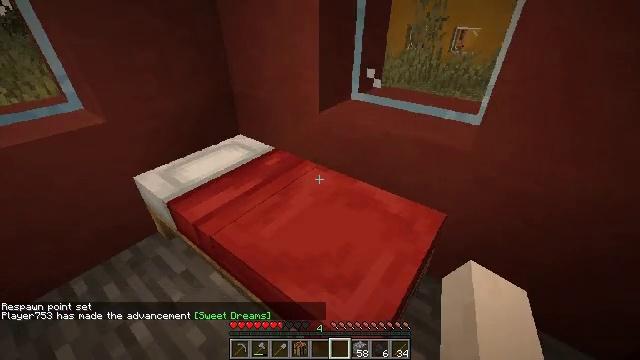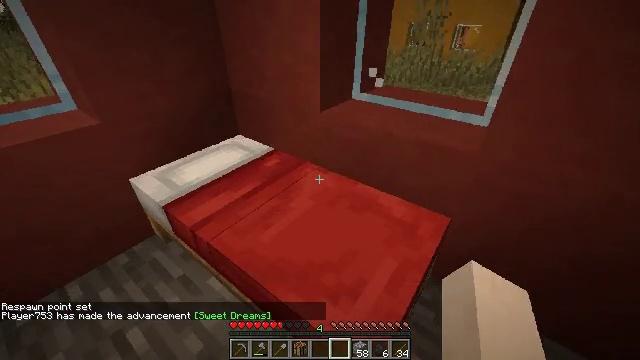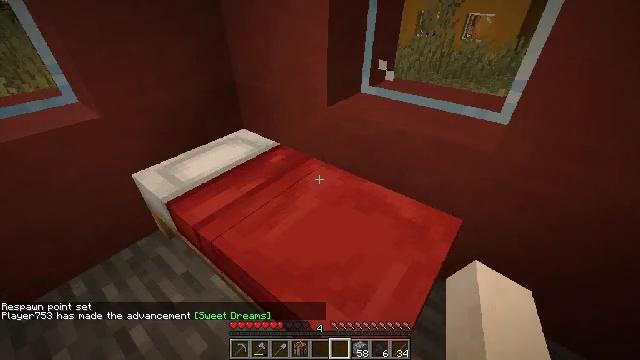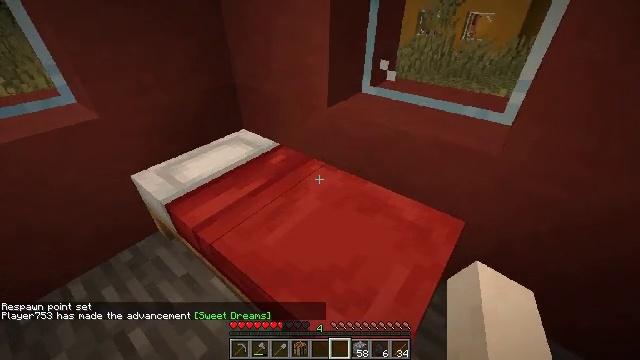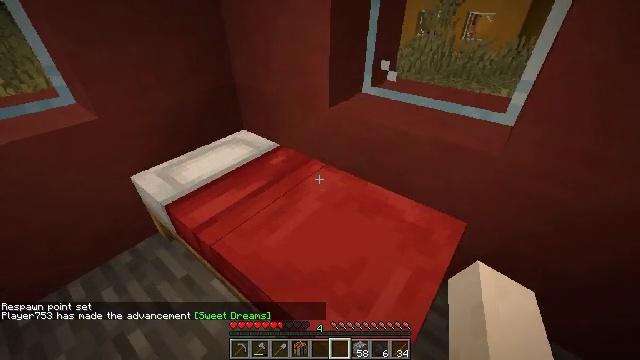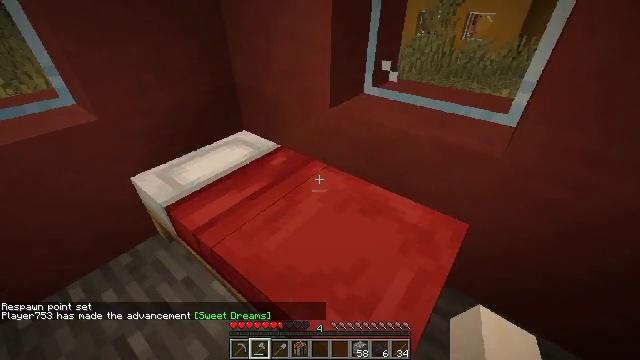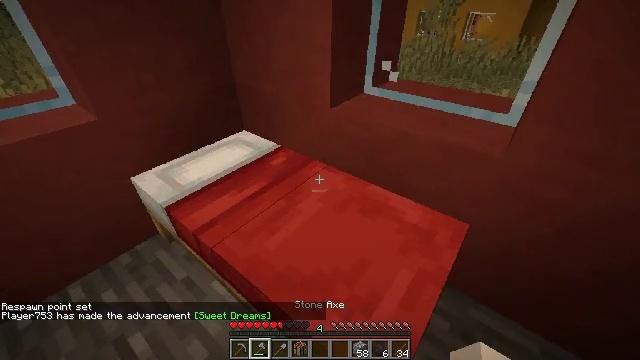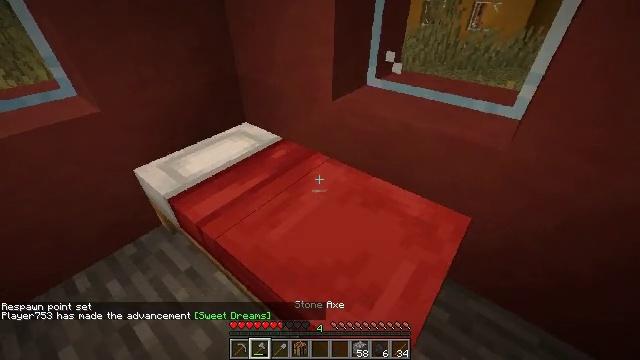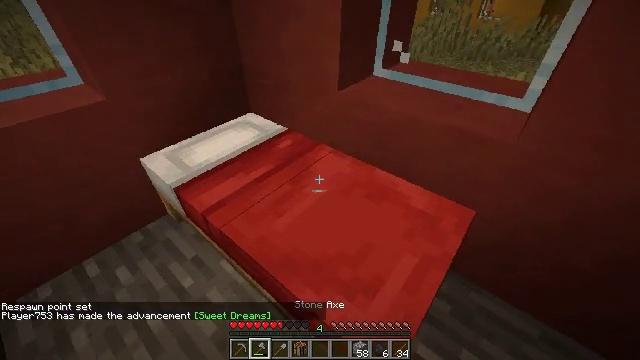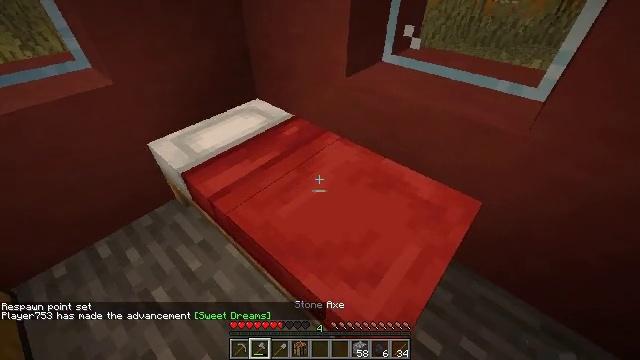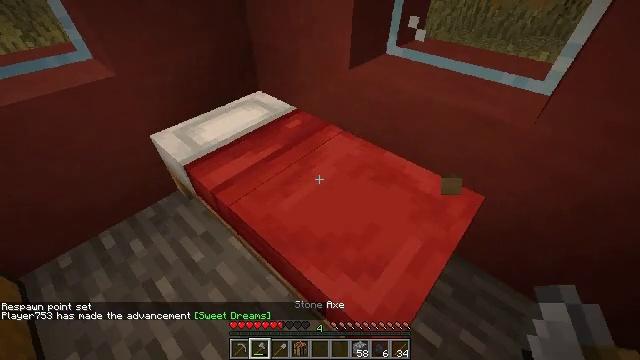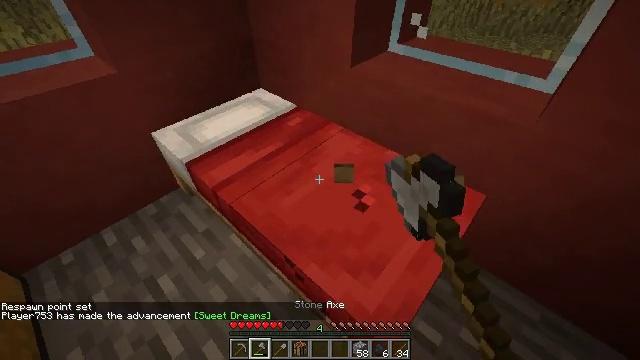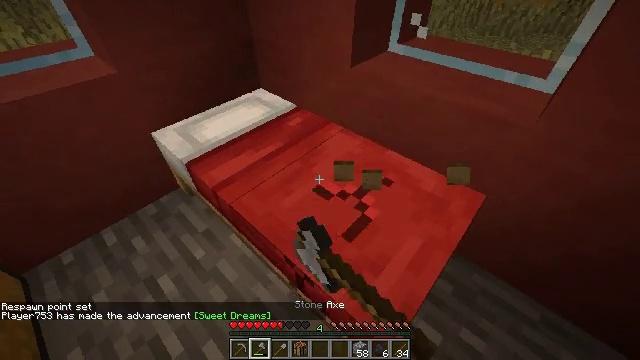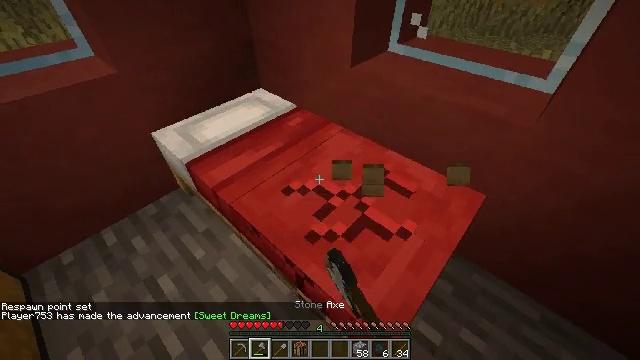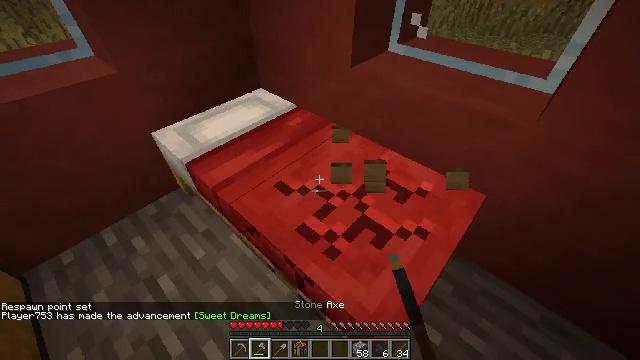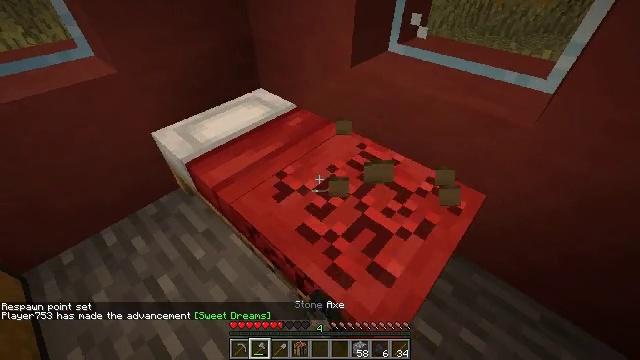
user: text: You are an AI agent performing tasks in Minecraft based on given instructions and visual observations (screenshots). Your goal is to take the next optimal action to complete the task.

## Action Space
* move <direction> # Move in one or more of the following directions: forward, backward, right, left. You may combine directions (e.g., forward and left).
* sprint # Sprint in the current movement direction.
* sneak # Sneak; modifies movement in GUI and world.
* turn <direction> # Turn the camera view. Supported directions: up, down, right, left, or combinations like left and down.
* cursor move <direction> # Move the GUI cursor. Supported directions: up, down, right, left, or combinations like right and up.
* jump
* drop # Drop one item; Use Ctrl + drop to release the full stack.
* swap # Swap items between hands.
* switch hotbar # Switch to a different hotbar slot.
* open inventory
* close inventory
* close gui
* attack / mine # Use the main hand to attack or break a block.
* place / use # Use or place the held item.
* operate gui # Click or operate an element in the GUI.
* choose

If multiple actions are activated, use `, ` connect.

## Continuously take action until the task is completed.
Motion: motion action
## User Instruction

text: Pick up the red bed for relocation.
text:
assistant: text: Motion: no_op
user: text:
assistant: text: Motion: turn left and down
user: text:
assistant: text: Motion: no_op
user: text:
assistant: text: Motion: no_op
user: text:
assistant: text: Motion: switch to hotbar 2
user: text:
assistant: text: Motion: switch to hotbar 2
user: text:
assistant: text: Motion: turn down, switch to hotbar 2
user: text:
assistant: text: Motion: turn left and down
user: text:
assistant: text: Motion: turn left and down
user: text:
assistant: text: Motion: turn down, attack / mine
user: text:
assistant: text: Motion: attack / mine
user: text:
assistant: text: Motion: attack / mine
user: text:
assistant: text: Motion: attack / mine
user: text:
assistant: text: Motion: attack / mine
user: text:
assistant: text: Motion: attack / mine
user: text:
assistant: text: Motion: turn left, attack / mine
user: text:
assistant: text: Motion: turn left, attack / mine
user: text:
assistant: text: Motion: turn left, attack / mine
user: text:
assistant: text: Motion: attack / mine
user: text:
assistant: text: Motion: attack / mine
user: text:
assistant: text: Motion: attack / mine